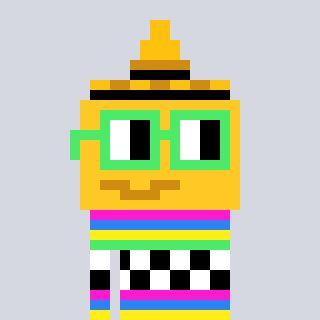
a pixel art character with square light green glasses, a mustard-shaped head and a yellow-colored body on a cool background